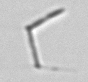
Label: Nanoneis